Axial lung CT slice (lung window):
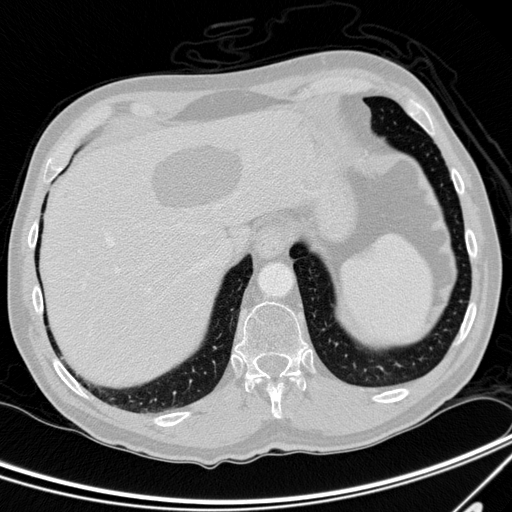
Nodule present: no